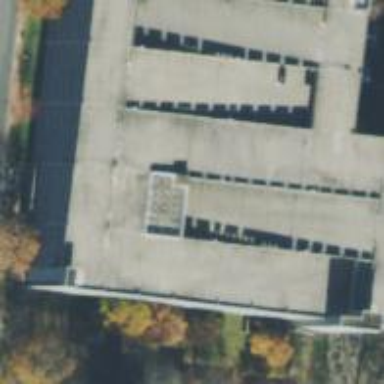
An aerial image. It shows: Multi-storey parking building.